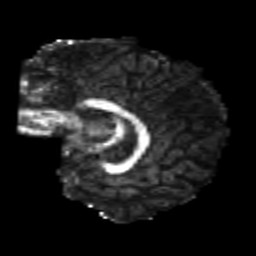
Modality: FA
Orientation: sagittal
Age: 25
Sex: female
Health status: healthy
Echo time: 0.074 s